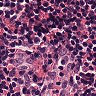
Metastatic tissue present: no